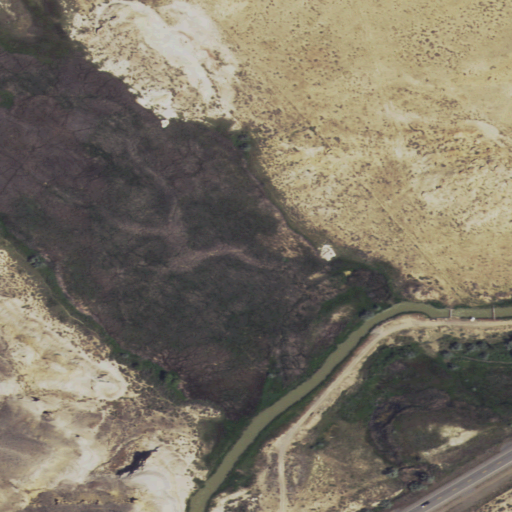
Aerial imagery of valley in Wyoming named Mantua Draw containing shrub, herbaceous wetlands, woody wetlands, grassland, barren land, open development, low intensity development, and medium intensity development